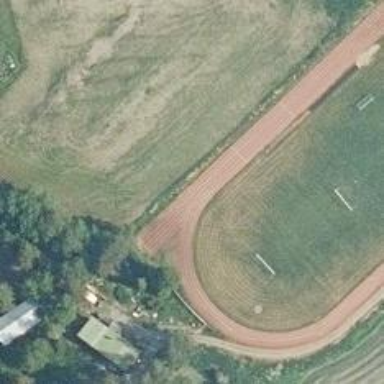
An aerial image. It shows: Track located within leisure land area.